Field crop: maize
Growth stage: 2
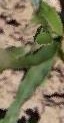
Species: maize